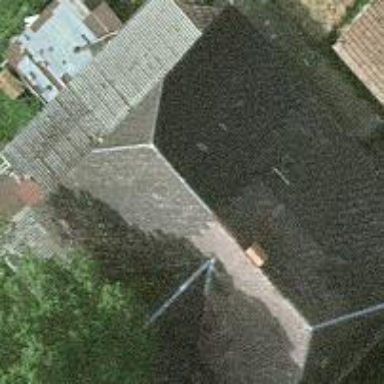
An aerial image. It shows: Farm building.